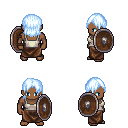
a pixel art fantasy rpg character, male body template, human, dark skin, white pirate shirt, robe skirt, white cyan long bangs hairstyle, shield, four views (front, back, left, right), 2x2 character sprite sheet, small pixel art, hard edges, no anti-aliasing